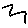
Label: zigzag